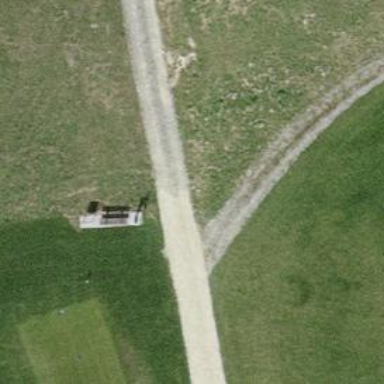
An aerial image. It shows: Designated golf cart path along service road.